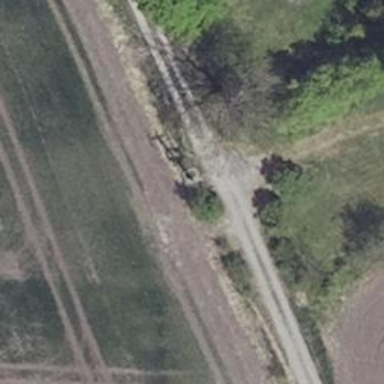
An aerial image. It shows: Track road with grade1 tracktype. The road has concrete lanes.